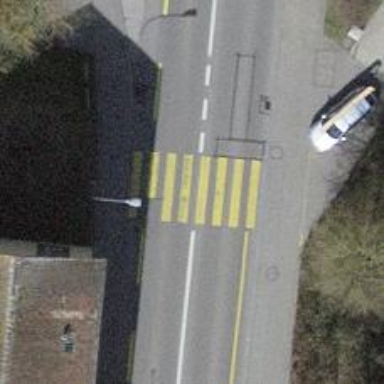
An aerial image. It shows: Marked crossing on the road.